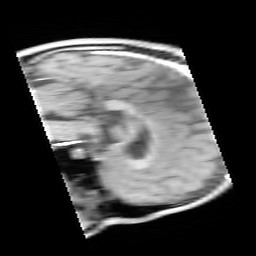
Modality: FLASH
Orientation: sagittal
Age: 19
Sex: male
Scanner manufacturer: siemens
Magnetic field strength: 3 T
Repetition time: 0.245 s
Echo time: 0.0026 s